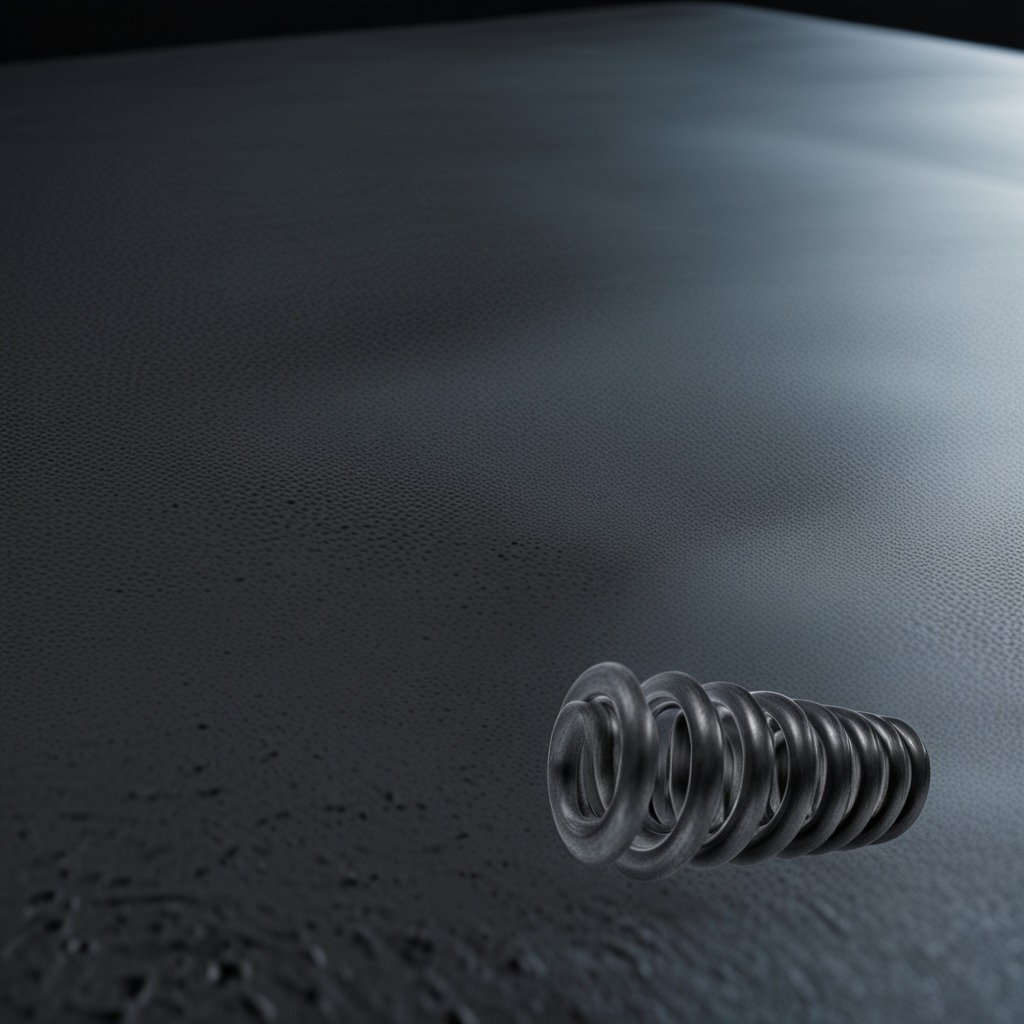
A coiled metal spring is lying on the clean granite table inside a workshop at night.